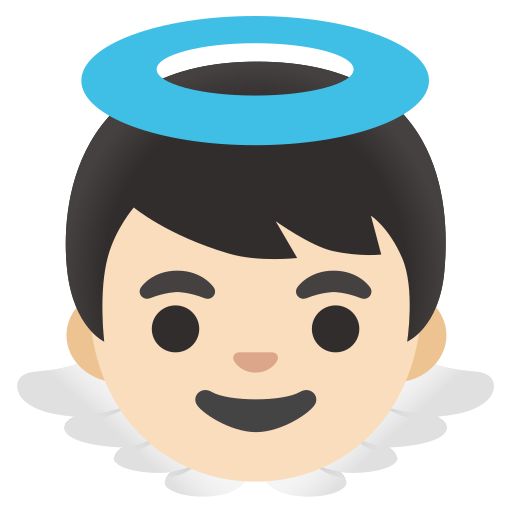
Emoji: 👼🏻